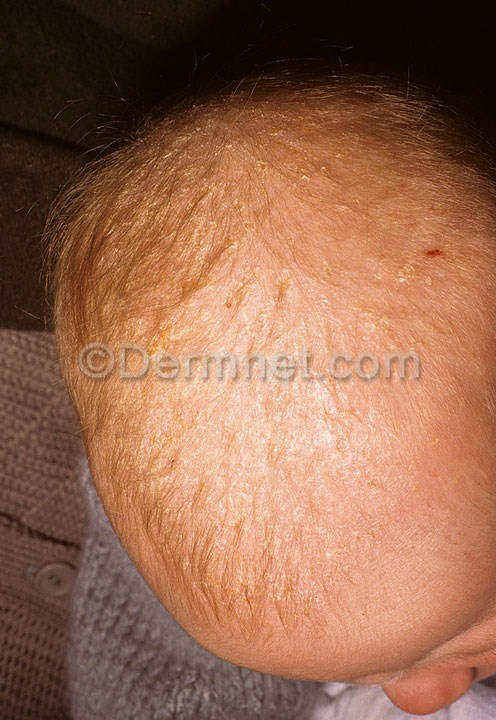
Disease: Psoriasis pictures Lichen Planus and related diseases